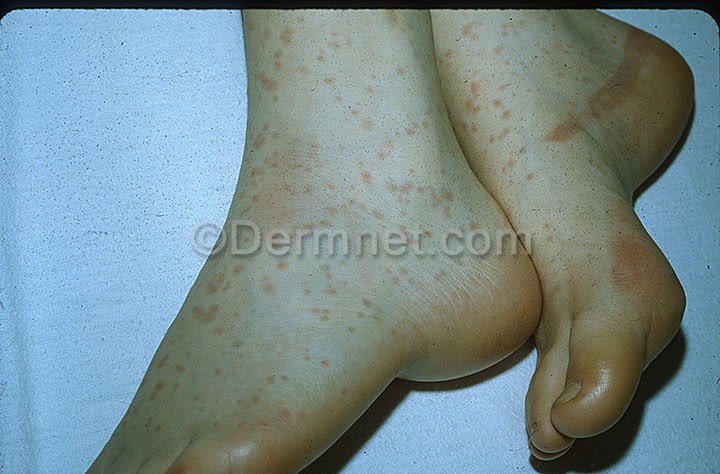
Disease: Cellulitis Impetigo and other Bacterial Infections